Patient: sex M, age 71
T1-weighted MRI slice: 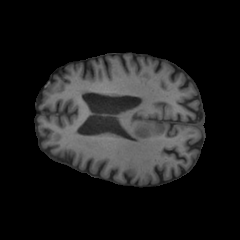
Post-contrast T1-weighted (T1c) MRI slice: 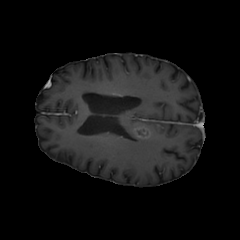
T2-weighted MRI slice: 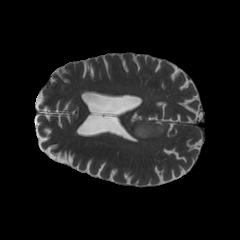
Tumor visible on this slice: yes
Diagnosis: Glioblastoma, IDH-wildtype
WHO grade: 4